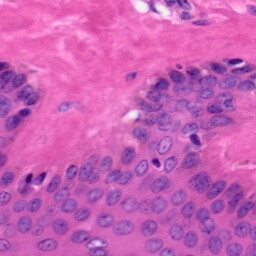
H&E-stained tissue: Skin